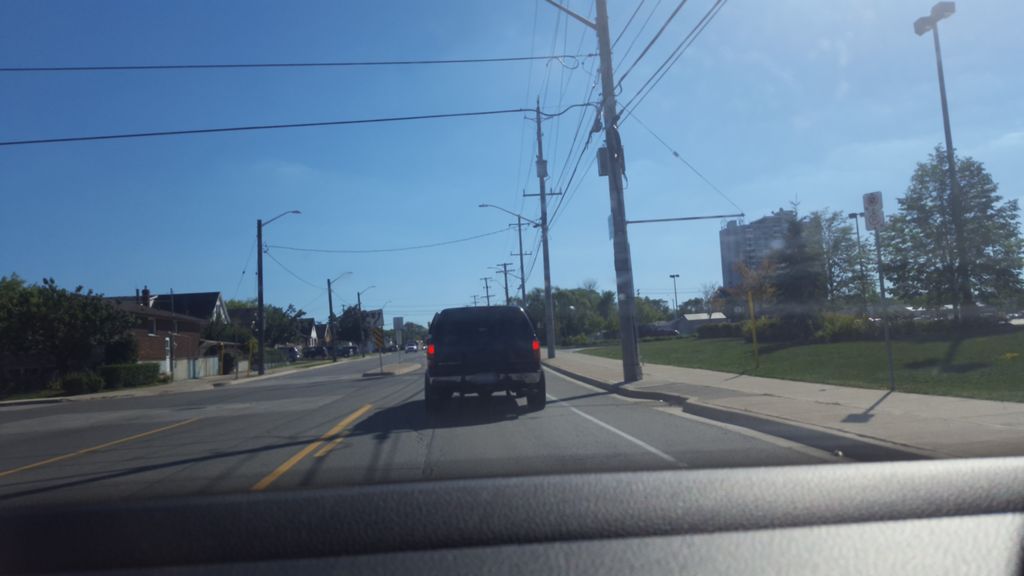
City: hamilton